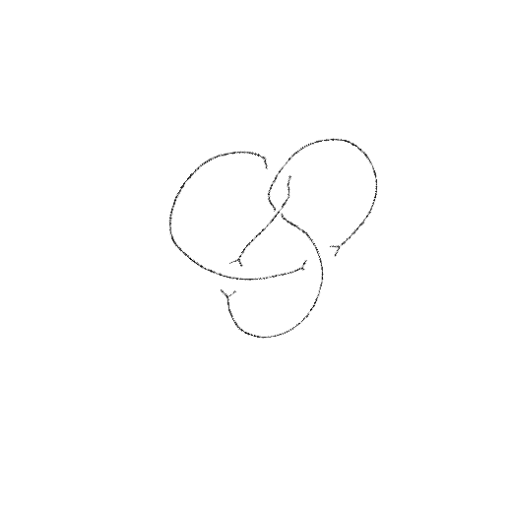
Crossing number: 4